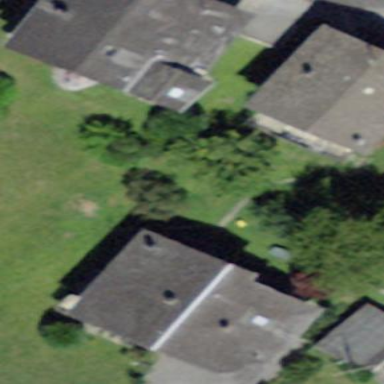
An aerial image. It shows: Simple and straightforward house.